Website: macys
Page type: customer-info-address
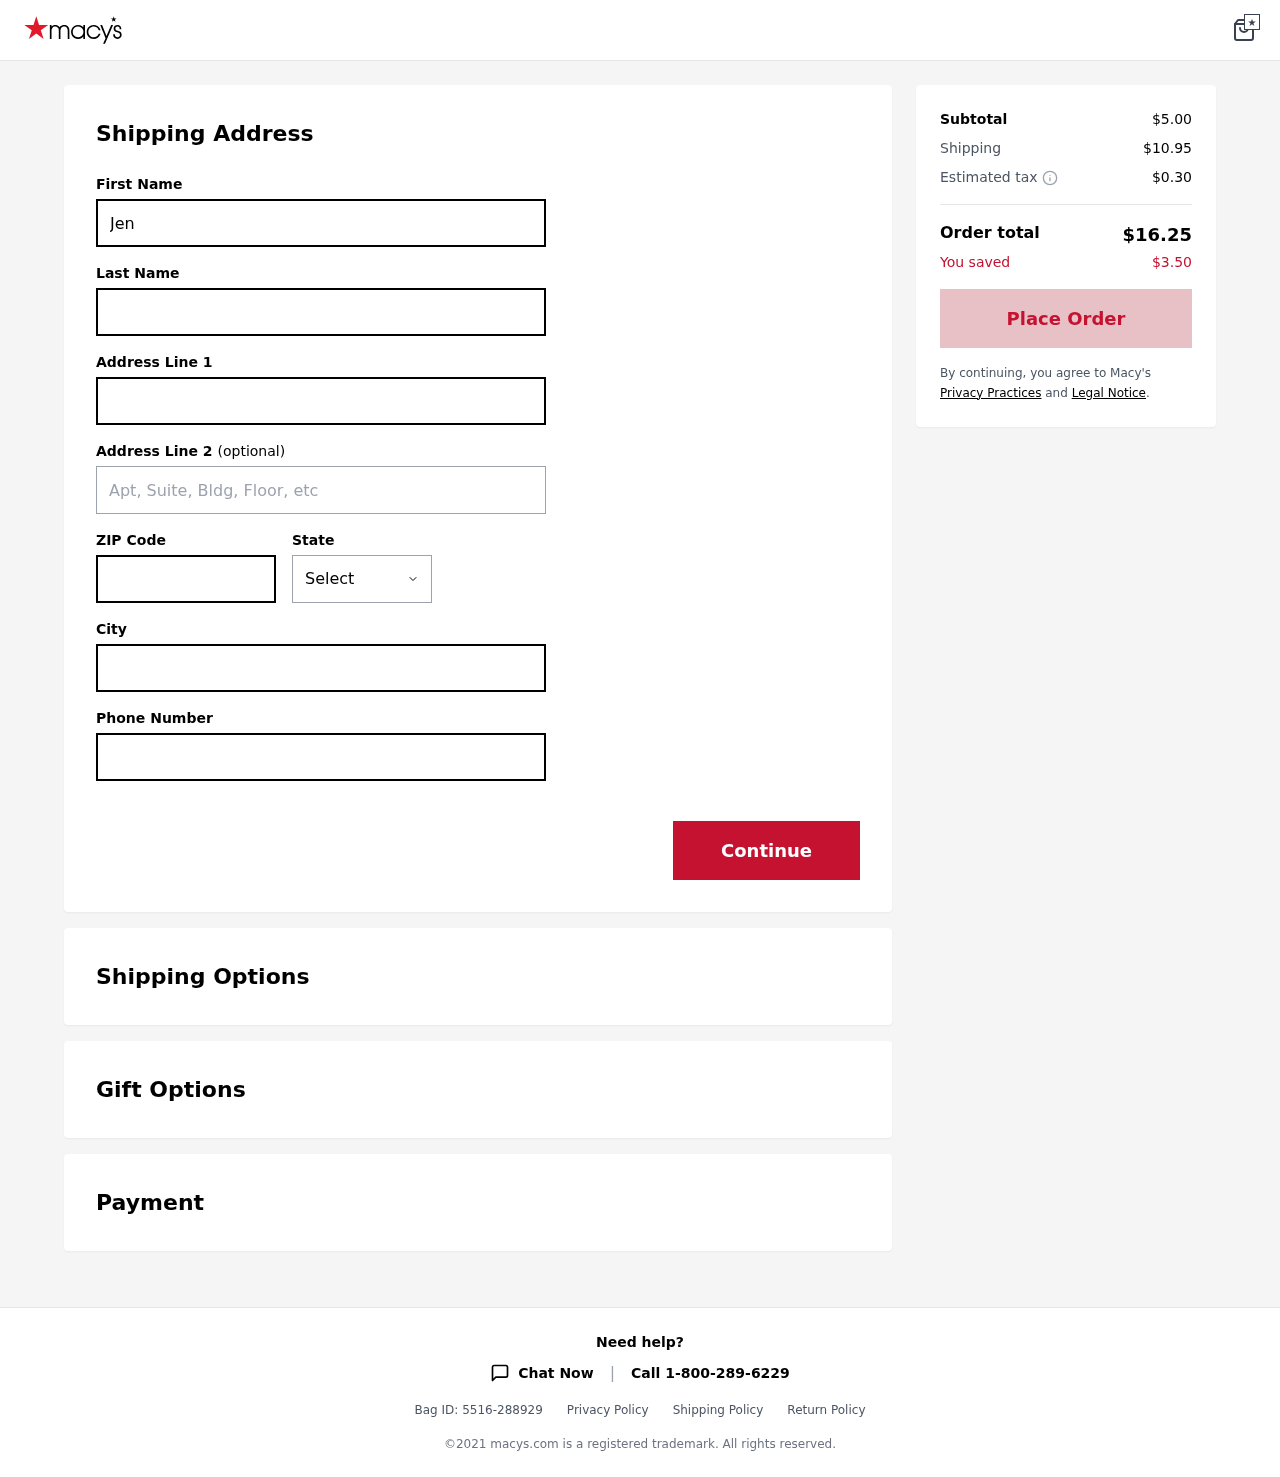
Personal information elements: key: PII_CITY
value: Dianetown
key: PII_FIRSTNAME
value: Jennifer
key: PII_LASTNAME
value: Campbell
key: PII_PHONE
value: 9519504340
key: PII_POSTCODE
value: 20384
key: PII_STATE
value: Ohio
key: PII_STREET
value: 487 Davidson River Apt. 769
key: PII_STREET2
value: Suite 570
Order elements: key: ORDER_SUBTOTAL
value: $5.00
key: ORDER_SHIPPING_COST
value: $10.95
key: ORDER_TAX
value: $0.30
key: ORDER_TOTAL
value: $16.25
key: ORDER_SAVINGS
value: $3.50